Interaction volume radius: 5 \u00c5
Interaction volume height: 20 \u00c5
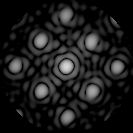
Disorder parameter: 0.1502